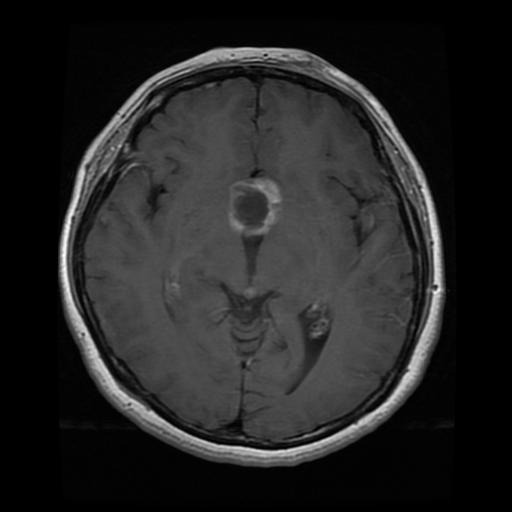
Label: pituitary